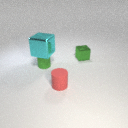
small red rubber cylinder to the left of small green metal cube